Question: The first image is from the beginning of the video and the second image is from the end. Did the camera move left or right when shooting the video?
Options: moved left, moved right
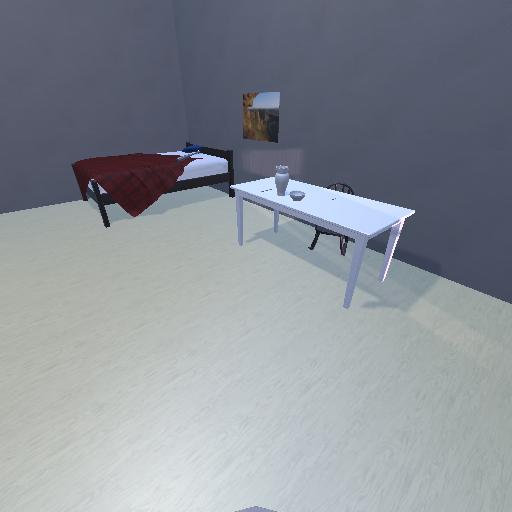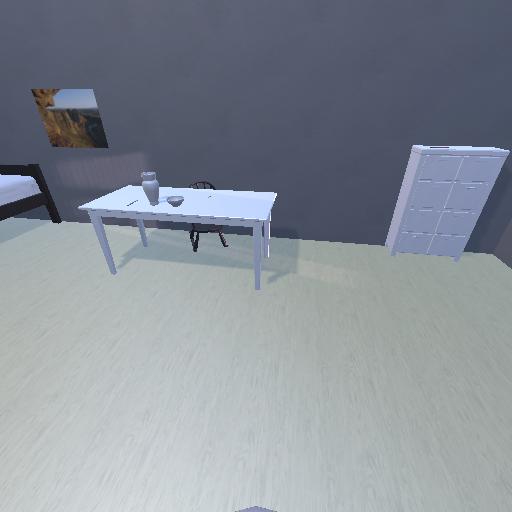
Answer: moved left